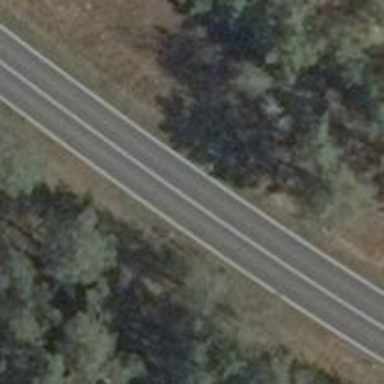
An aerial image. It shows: Secondary road with asphalt surface.